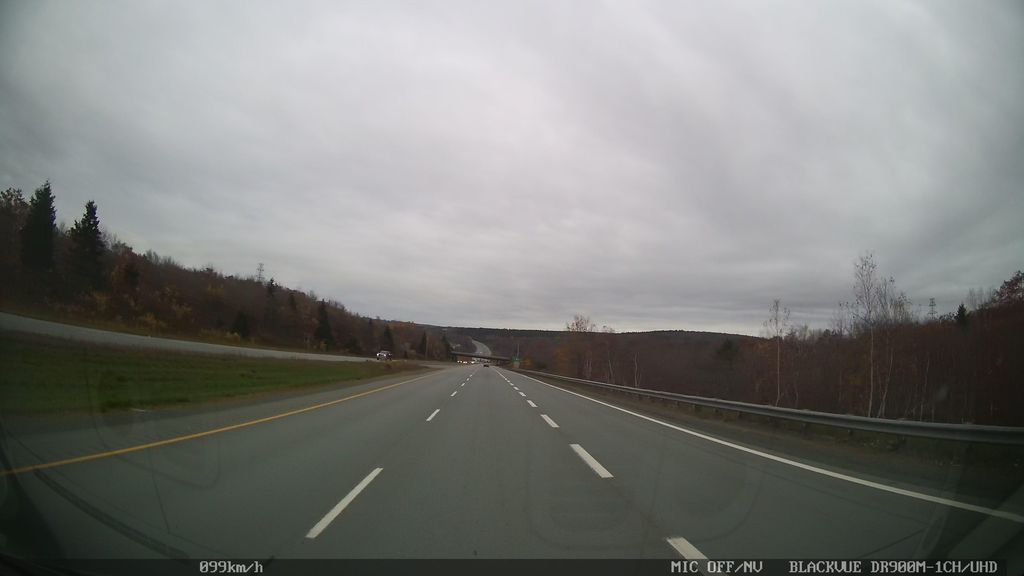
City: halifax